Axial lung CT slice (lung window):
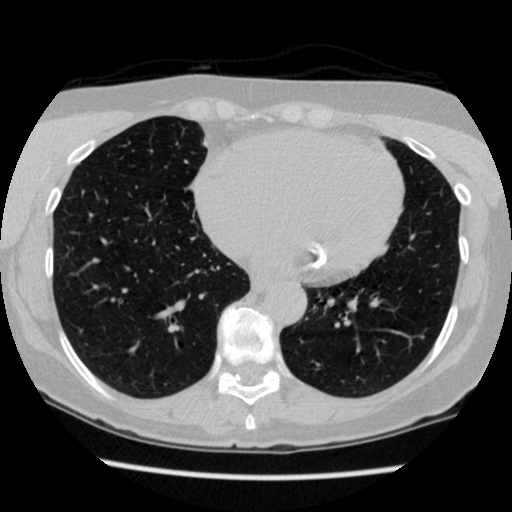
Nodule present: no